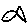
Label: fish